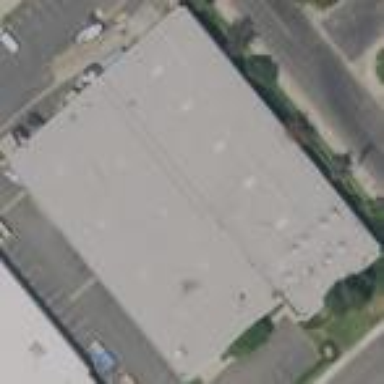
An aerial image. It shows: Warehouse.